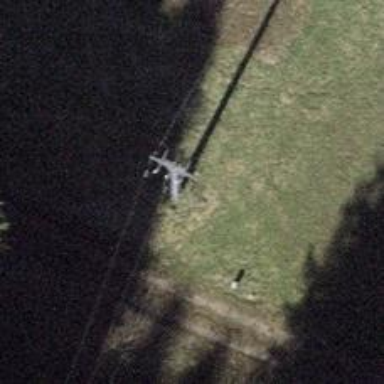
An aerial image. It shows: Power pole.